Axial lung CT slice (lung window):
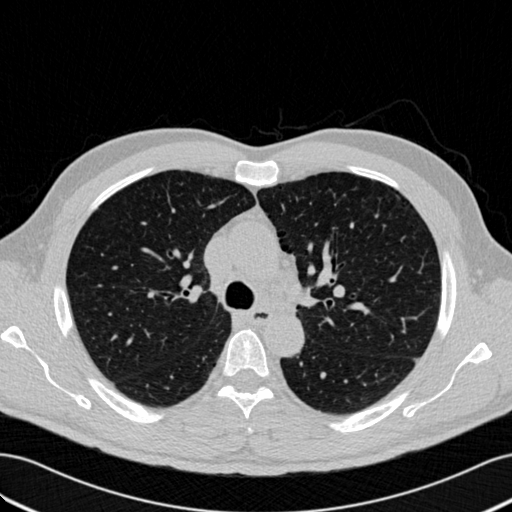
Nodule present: no